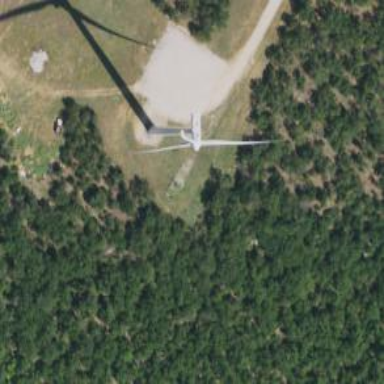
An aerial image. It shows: Wind generator using wind turbines of horizontal axis.